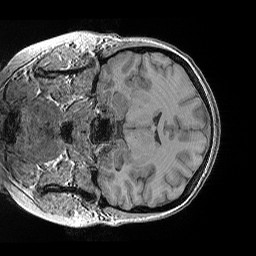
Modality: T1w
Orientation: coronal
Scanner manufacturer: siemens
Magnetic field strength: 3 T
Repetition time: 0.02 s
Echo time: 0.00492 s